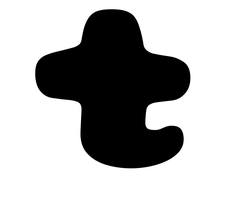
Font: Gluten_Black